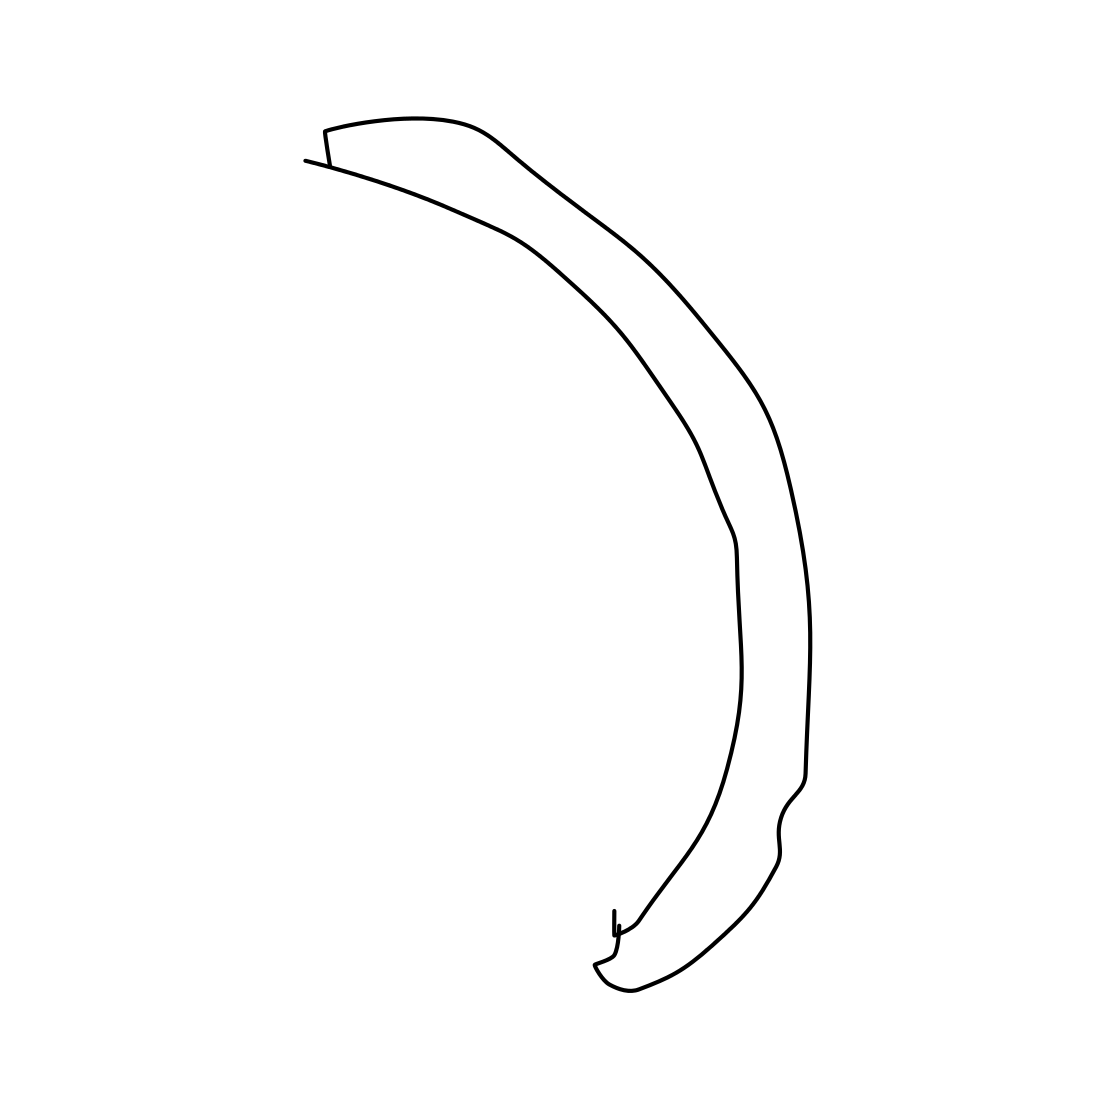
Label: boomerang